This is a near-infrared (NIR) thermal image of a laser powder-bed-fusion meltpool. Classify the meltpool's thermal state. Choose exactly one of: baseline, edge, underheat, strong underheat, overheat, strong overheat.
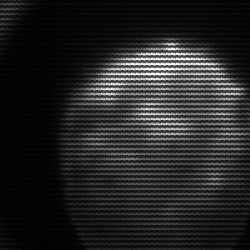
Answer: edge